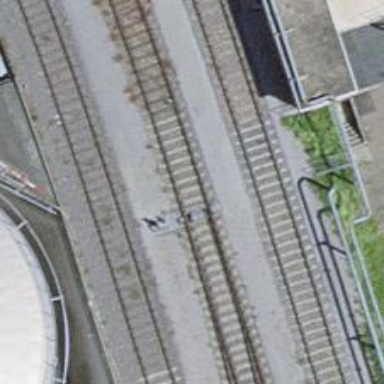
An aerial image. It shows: Three-way railway switch.